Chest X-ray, AP view. Patient: 23 years old, sex F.
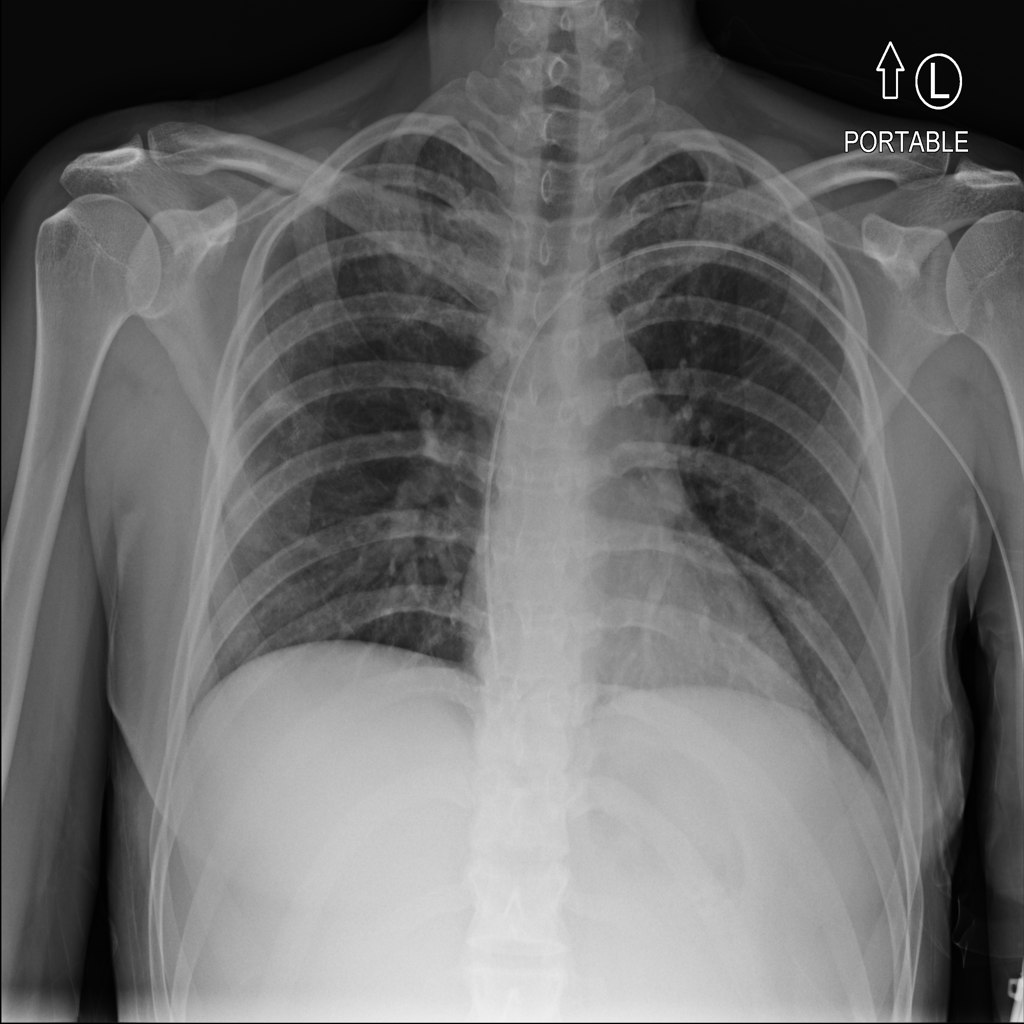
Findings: No Finding